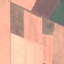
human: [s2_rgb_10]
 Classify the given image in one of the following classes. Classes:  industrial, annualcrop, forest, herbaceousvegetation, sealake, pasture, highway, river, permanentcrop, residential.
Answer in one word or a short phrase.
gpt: AnnualCrop